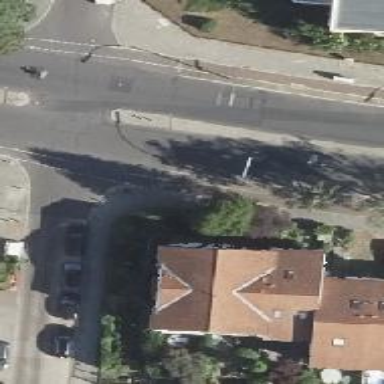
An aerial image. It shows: Secondary road with asphalt surface. There is cycle track on the right side.